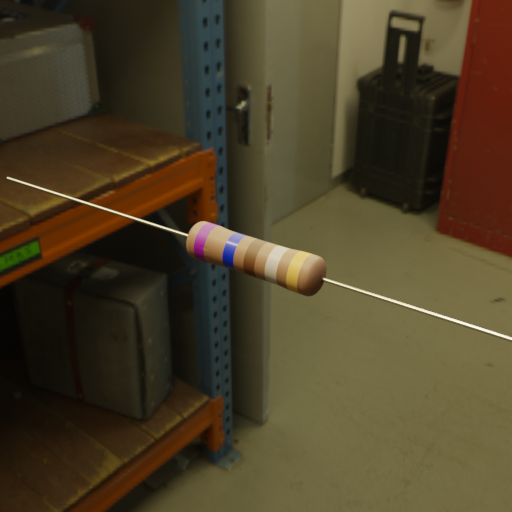
Resistor colour bands (in order): violet, blue, brown, silver, gold